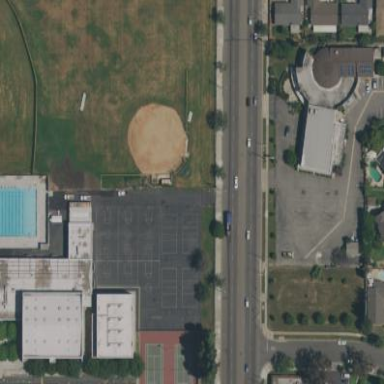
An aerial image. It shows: Baseball pitch for leisure land.